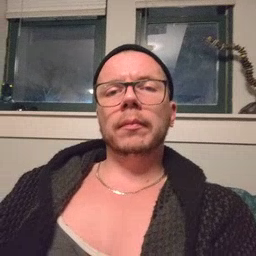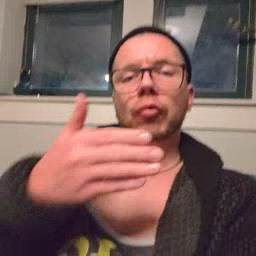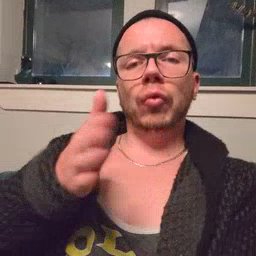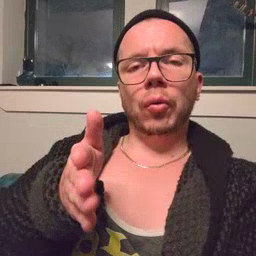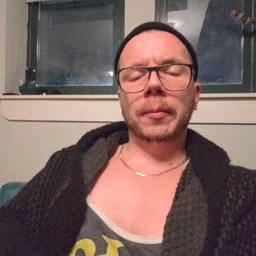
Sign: room